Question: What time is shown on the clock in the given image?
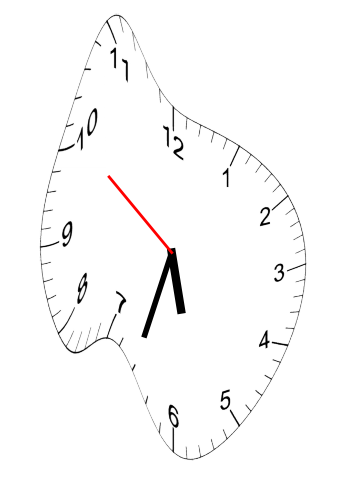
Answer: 05:32:51